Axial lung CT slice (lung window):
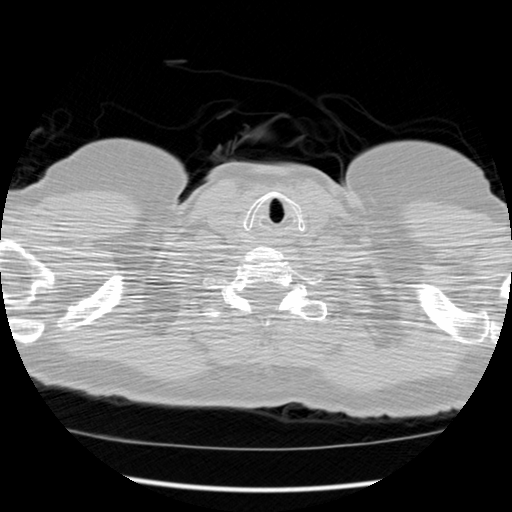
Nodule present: no